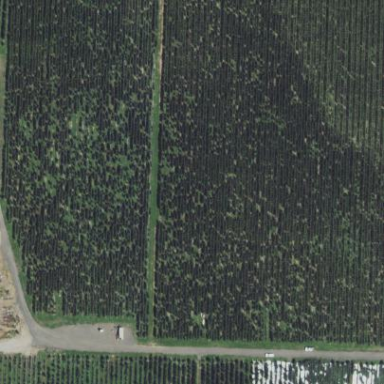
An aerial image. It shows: Vineyard growing grapes.